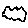
Label: cloud